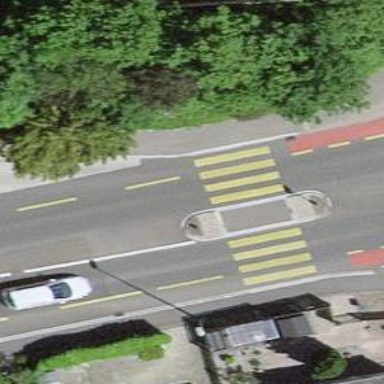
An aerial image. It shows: Marked zebra crossing with pedestrian island.